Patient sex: M
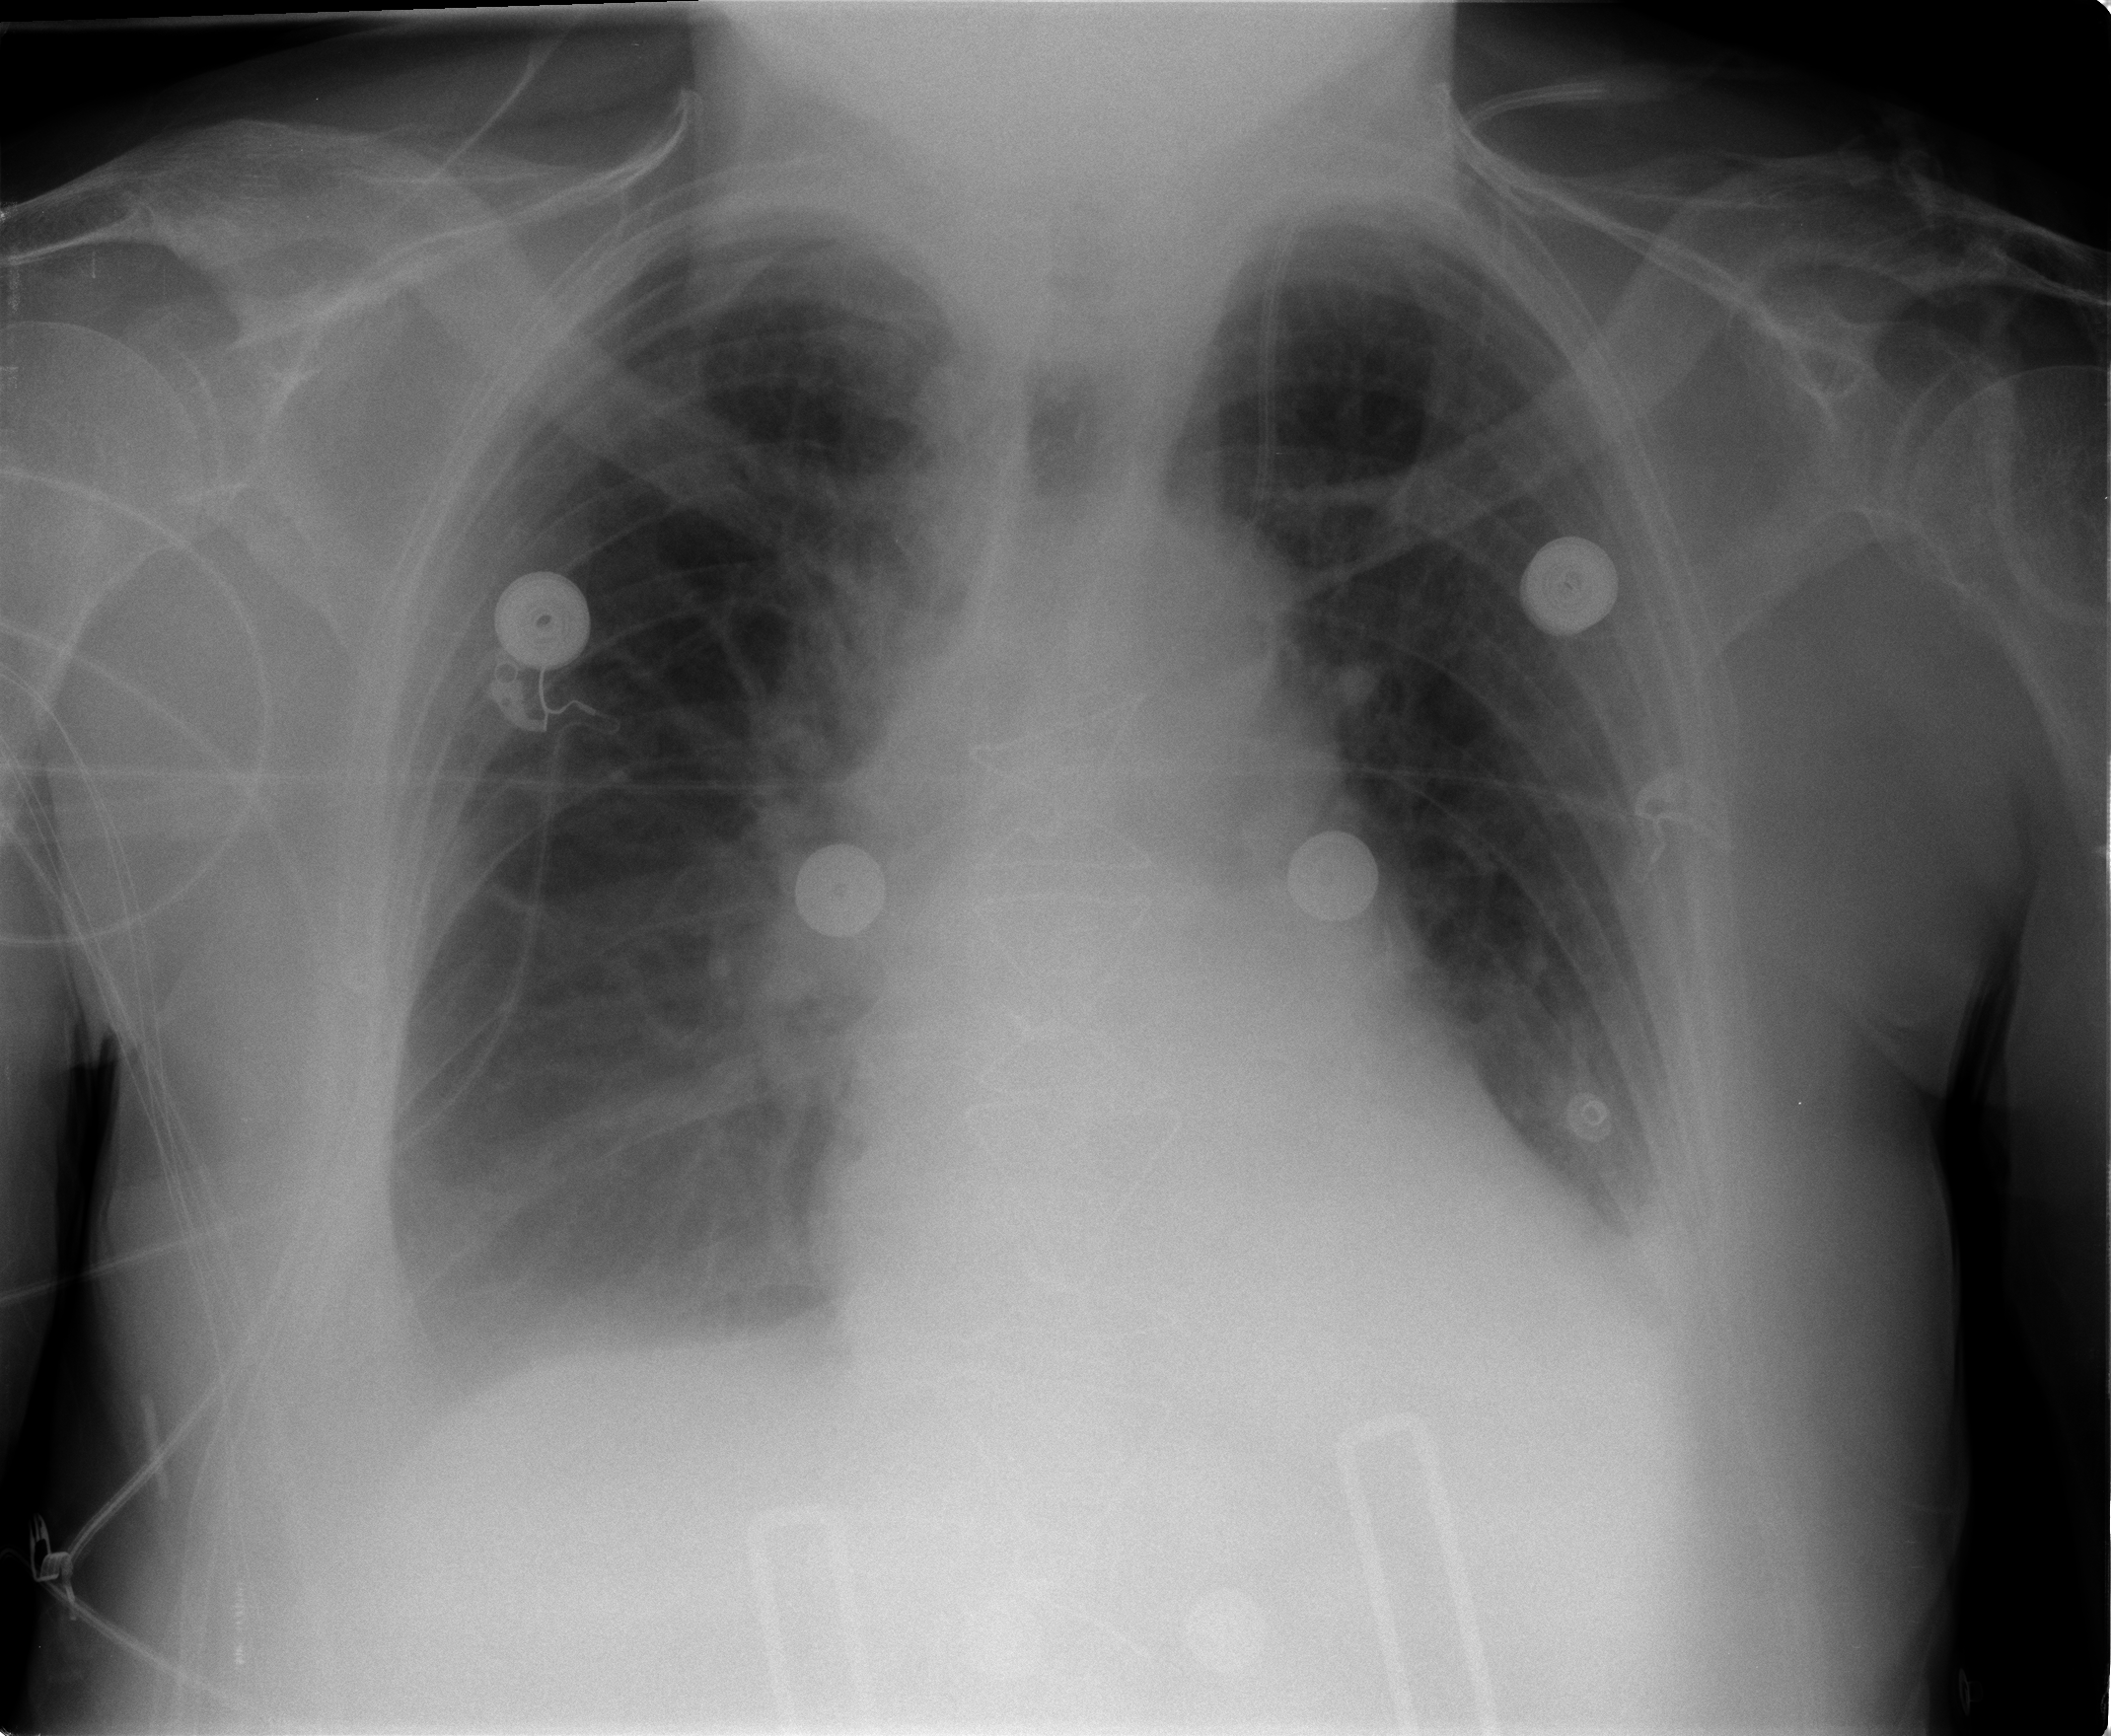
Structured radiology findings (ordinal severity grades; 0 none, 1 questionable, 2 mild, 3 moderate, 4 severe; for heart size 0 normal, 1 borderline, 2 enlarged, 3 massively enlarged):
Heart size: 2
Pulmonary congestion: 0
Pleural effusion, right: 1
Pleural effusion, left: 2
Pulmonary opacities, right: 0
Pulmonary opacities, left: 2
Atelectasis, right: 0
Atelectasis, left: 0